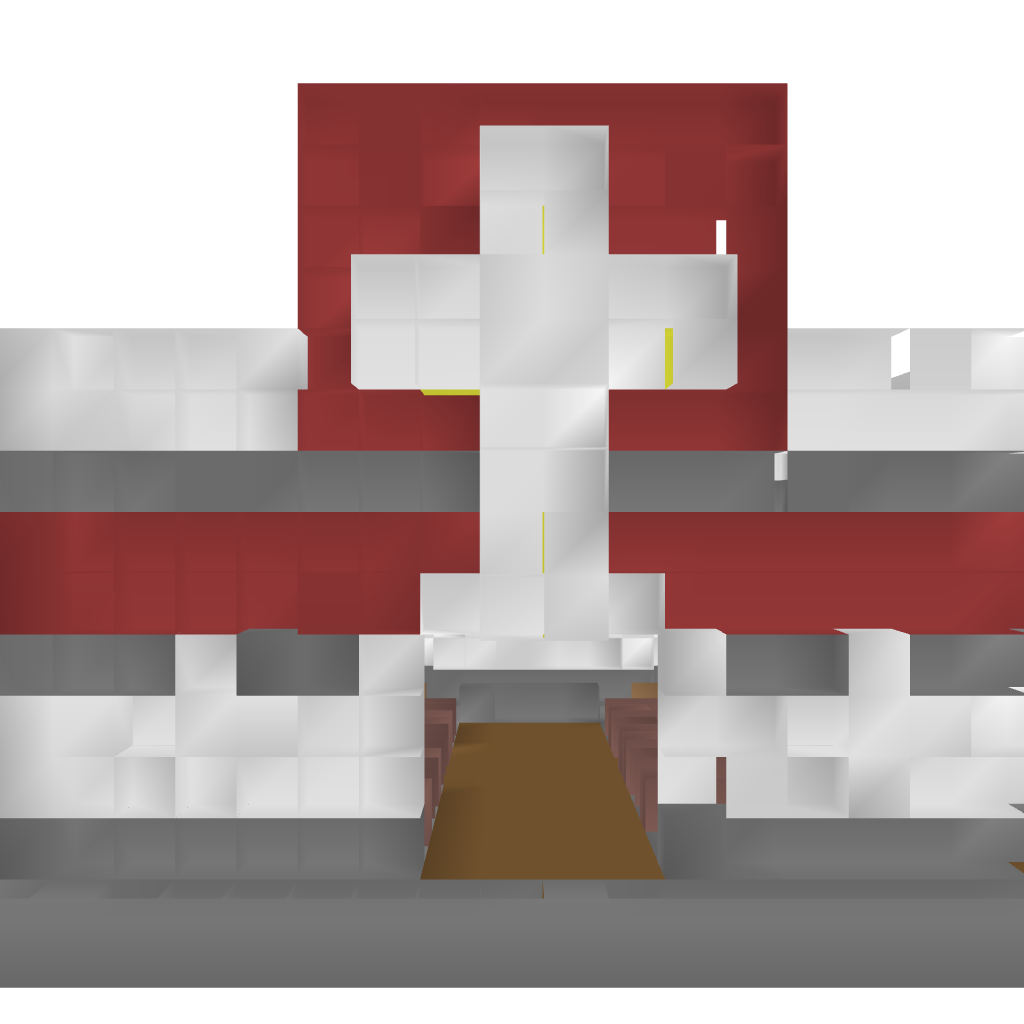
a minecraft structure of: Church good quality